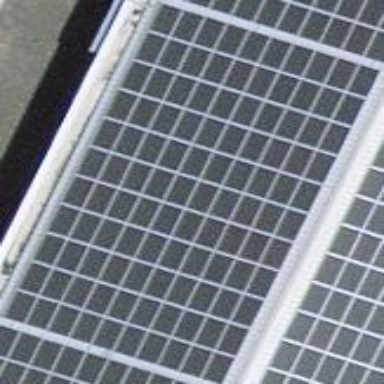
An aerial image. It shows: Solar power generator using photovoltaic panels.